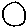
Label: circle